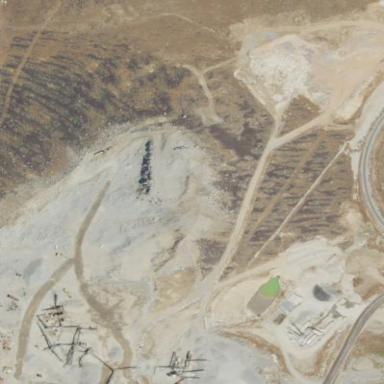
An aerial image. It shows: Quarry area.